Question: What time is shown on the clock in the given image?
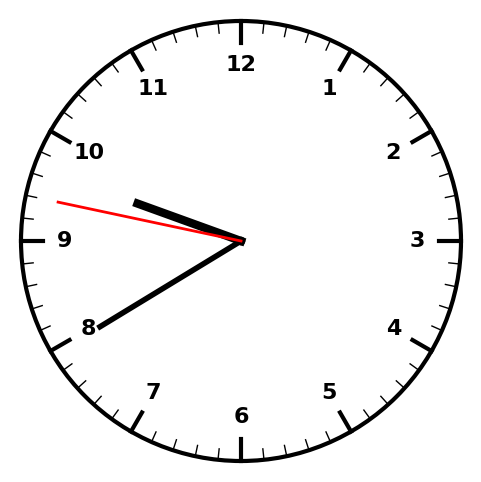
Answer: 09:39:47